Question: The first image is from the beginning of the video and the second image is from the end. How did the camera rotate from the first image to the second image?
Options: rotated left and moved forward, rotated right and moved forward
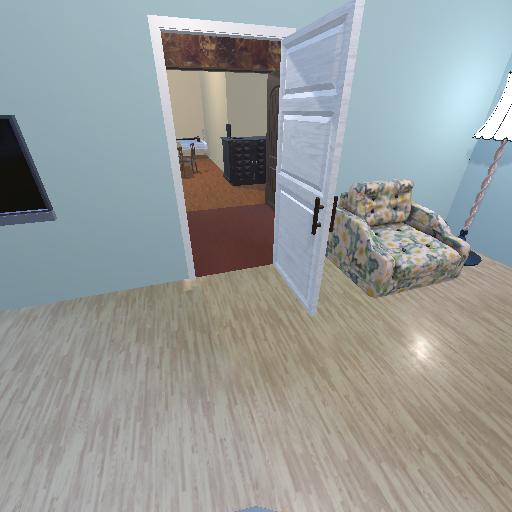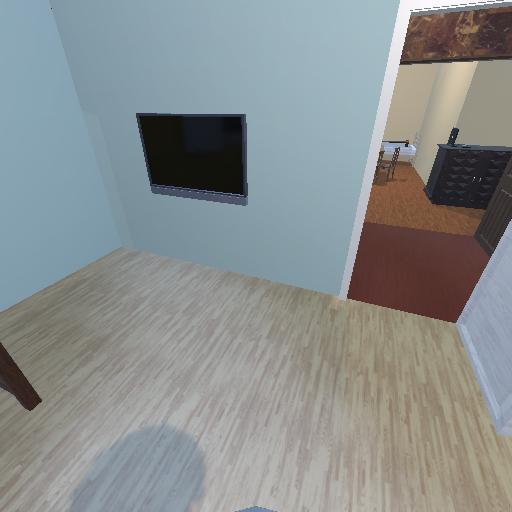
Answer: rotated left and moved forward